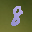
Label: 8